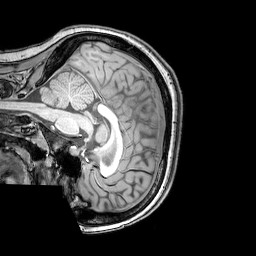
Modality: T1w
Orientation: sagittal
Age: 22
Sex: female
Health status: healthy
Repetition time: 0.081 s
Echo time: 0.037 s